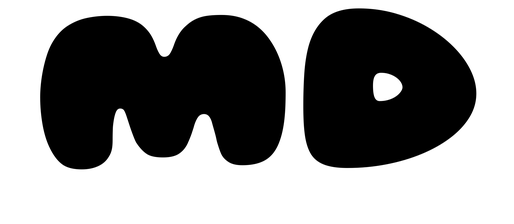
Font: Gluten_Black